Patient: sex F, age 32
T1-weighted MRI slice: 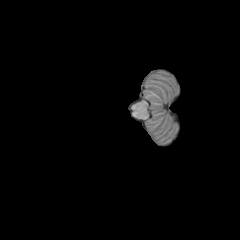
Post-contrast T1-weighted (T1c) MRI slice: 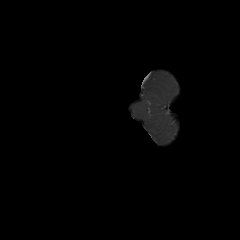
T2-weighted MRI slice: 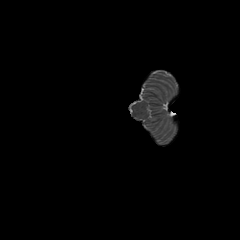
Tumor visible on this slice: no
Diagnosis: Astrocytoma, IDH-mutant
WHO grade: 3